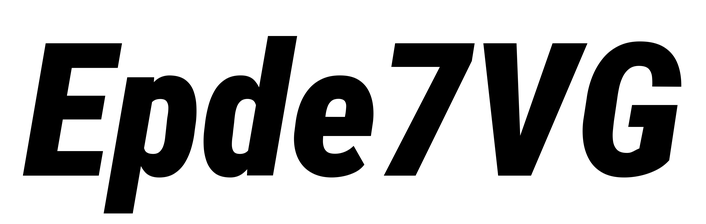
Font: Roboto-Italic_Condensed_Black_Italic